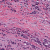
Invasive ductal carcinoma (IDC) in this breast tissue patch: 1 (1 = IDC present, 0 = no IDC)